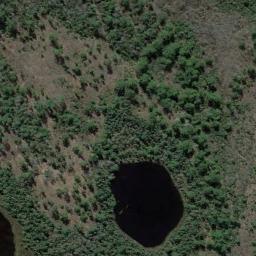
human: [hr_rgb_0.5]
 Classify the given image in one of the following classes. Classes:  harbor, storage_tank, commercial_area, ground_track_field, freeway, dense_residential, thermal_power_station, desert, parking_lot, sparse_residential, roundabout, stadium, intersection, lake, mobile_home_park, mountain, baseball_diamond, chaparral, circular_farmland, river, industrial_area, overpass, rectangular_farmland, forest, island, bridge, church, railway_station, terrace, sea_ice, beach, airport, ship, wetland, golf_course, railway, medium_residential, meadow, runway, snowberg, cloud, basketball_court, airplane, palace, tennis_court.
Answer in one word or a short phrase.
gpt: wetland